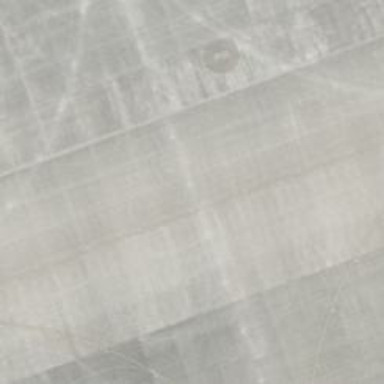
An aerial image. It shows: Concrete taxiway at the airport.